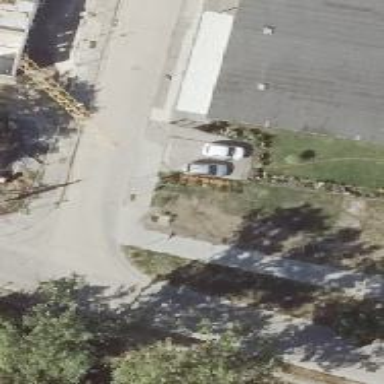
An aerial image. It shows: Sidewalk along the footway.